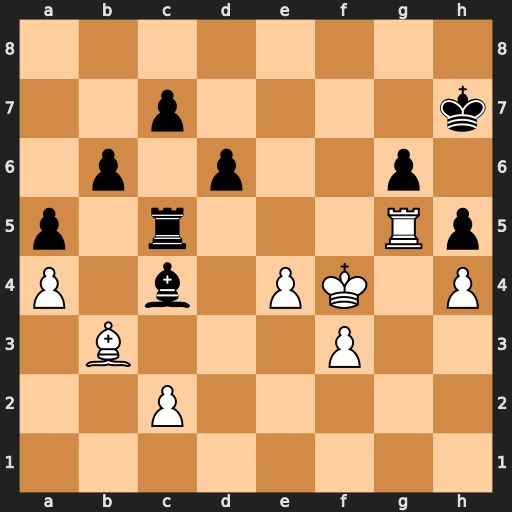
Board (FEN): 8/2p4k/1p1p2p1/p1r3Rp/P1b1PK1P/1B3P2/2P5/8
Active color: w
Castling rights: -
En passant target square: -
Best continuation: Rxc5 bxc5 Bxc4